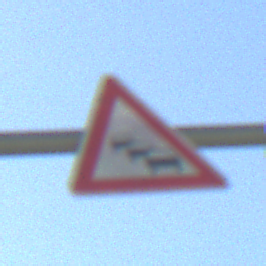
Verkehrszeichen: Stau
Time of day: MorningAfternoon
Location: Outdoor (Nature)
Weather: PartlyCloudy
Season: NotSpecified
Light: Natural